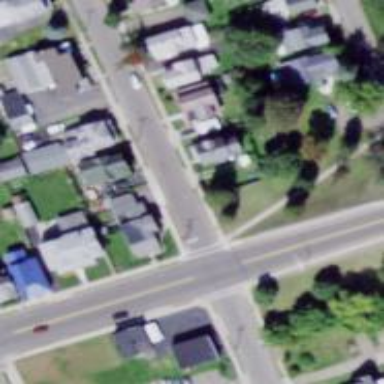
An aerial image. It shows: Stop road.